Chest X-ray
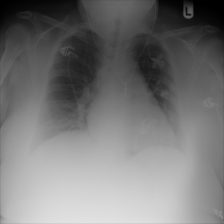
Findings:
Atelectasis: negative
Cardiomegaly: negative
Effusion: negative
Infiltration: positive
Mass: negative
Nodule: negative
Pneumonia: negative
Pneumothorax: negative
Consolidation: negative
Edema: negative
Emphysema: negative
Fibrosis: negative
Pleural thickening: negative
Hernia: negative